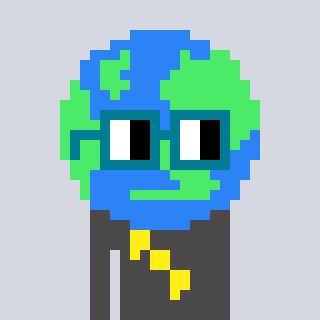
a pixel art character with square dark green glasses, a earth-shaped head and a grayscale-colored body on a cool background